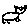
Label: cat